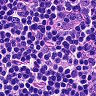
Metastatic tissue present: no